Question: This definitely takes the cake in terms of being the largest single piece of executable code I have ever seen.

Now it was a bit easier to get this whole thing built on my Mac here (I have been trying to build LLDB on a Linux as well, and currently I'm fighting with linking to Python there), for which I am thankful, but this astoundingly large executable file has me second-guessing myself... Did I do something wrong? What is inside of this monstrous archive?
I did run this:
'''
% otool -TV liblldb-core.a
'''
It produces 1159 lines of output, which puts it around 350+ object files. That sounds about right, I saw the XCode project work its way through about 350 source files.
I guess my question is why does LLDB work this way, why isn't it a bit more lightweight and why doesn't it just link to LLVM and Clang code rather than doing whatever this is? OR, are the contents of this archive already ALL LLDB-specific code? I recognize building a debugger is quite the undertaking, but this is honestly just mind-boggling.
I am aware that compiling at '-O3' likely bloats executable file size. I'm not about to go back and recompile this monster though (the computer nearly melted with smcFanControl reporting CPU core temps as high as 106 degrees C).
: I sort of chronicled some further learning I just did <URL>... I'm still not able to find a monstrous liblldb-core.a or anything of the sort inside of 'XCode.app', and I'm still a bit confused about how this whole thing works.
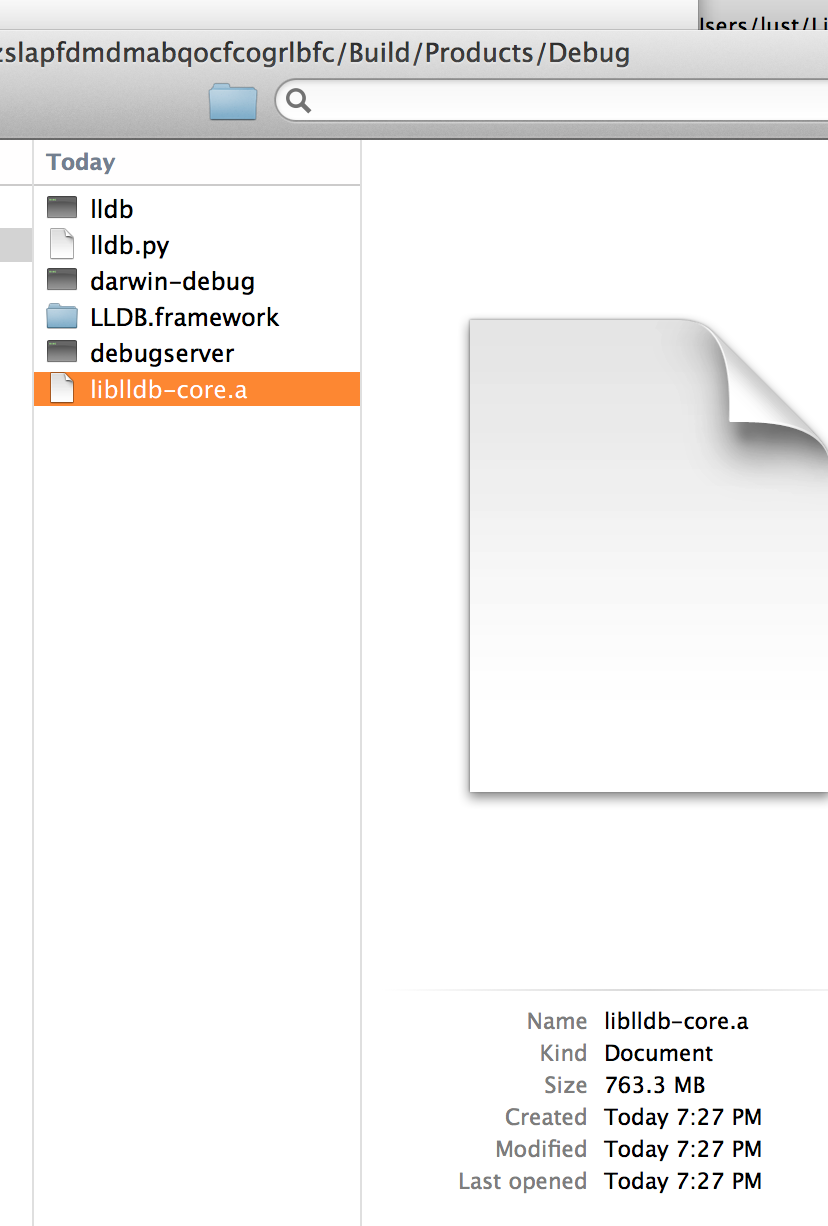
Answer: It's the debug info that's the real issue with 'liblldb-core.a'. Around 720MB of the 750MB is DWARF. (You can test this yourself - 'ar x liblldb-core.a' into a directory, then 'strip -S *.o' and you'll have about 32MB of '.o' files.) DWARF without real type uniquing has some nasty bloat with C++ programs.
I can make a '.tar.gz' of the (stripped) LLDB framework and lldb driver program and they come in at around 10MB or so with that compression -- and this is after linking in all of the llvm and clang bits needed by lldb. Nothing particularly outrageous here, even if the intermediate steps can look crazy.